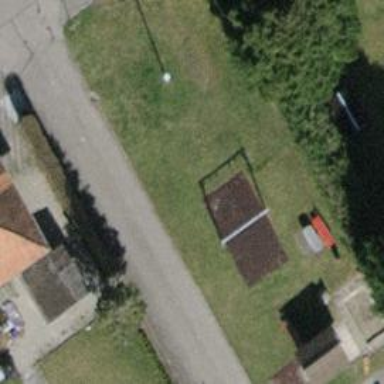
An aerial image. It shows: Playground area for leisure activities on the land.